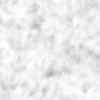
Label: no_change